Field crop: maize
Growth stage: 2
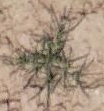
Species: salsola